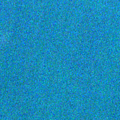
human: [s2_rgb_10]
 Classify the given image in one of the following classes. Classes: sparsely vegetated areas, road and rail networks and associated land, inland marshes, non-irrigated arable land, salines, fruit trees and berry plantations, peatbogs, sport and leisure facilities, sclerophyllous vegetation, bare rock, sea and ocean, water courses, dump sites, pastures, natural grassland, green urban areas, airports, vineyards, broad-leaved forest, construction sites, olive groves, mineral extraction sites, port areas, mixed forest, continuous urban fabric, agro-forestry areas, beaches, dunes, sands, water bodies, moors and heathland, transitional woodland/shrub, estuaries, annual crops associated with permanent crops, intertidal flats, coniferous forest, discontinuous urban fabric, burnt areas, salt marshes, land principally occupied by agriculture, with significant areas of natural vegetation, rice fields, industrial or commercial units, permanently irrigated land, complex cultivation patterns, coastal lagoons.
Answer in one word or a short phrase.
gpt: sea and ocean